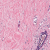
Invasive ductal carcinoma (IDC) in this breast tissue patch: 0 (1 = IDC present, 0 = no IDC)